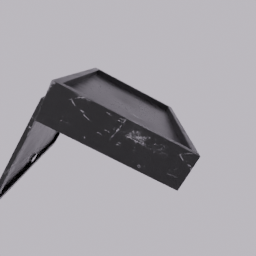
Label: mechanical